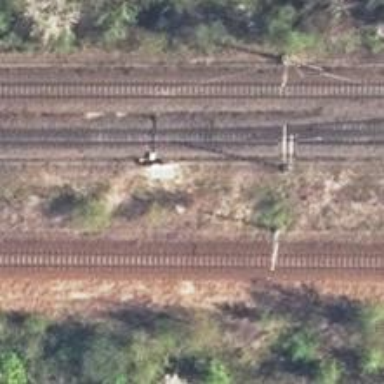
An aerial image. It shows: Railway switch.